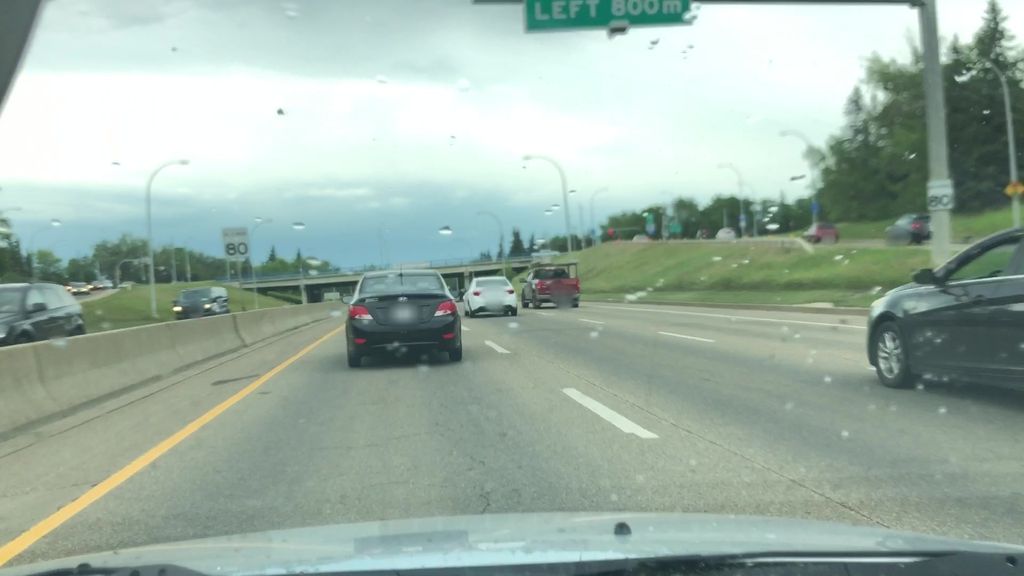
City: edmonton